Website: slack
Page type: billing-address
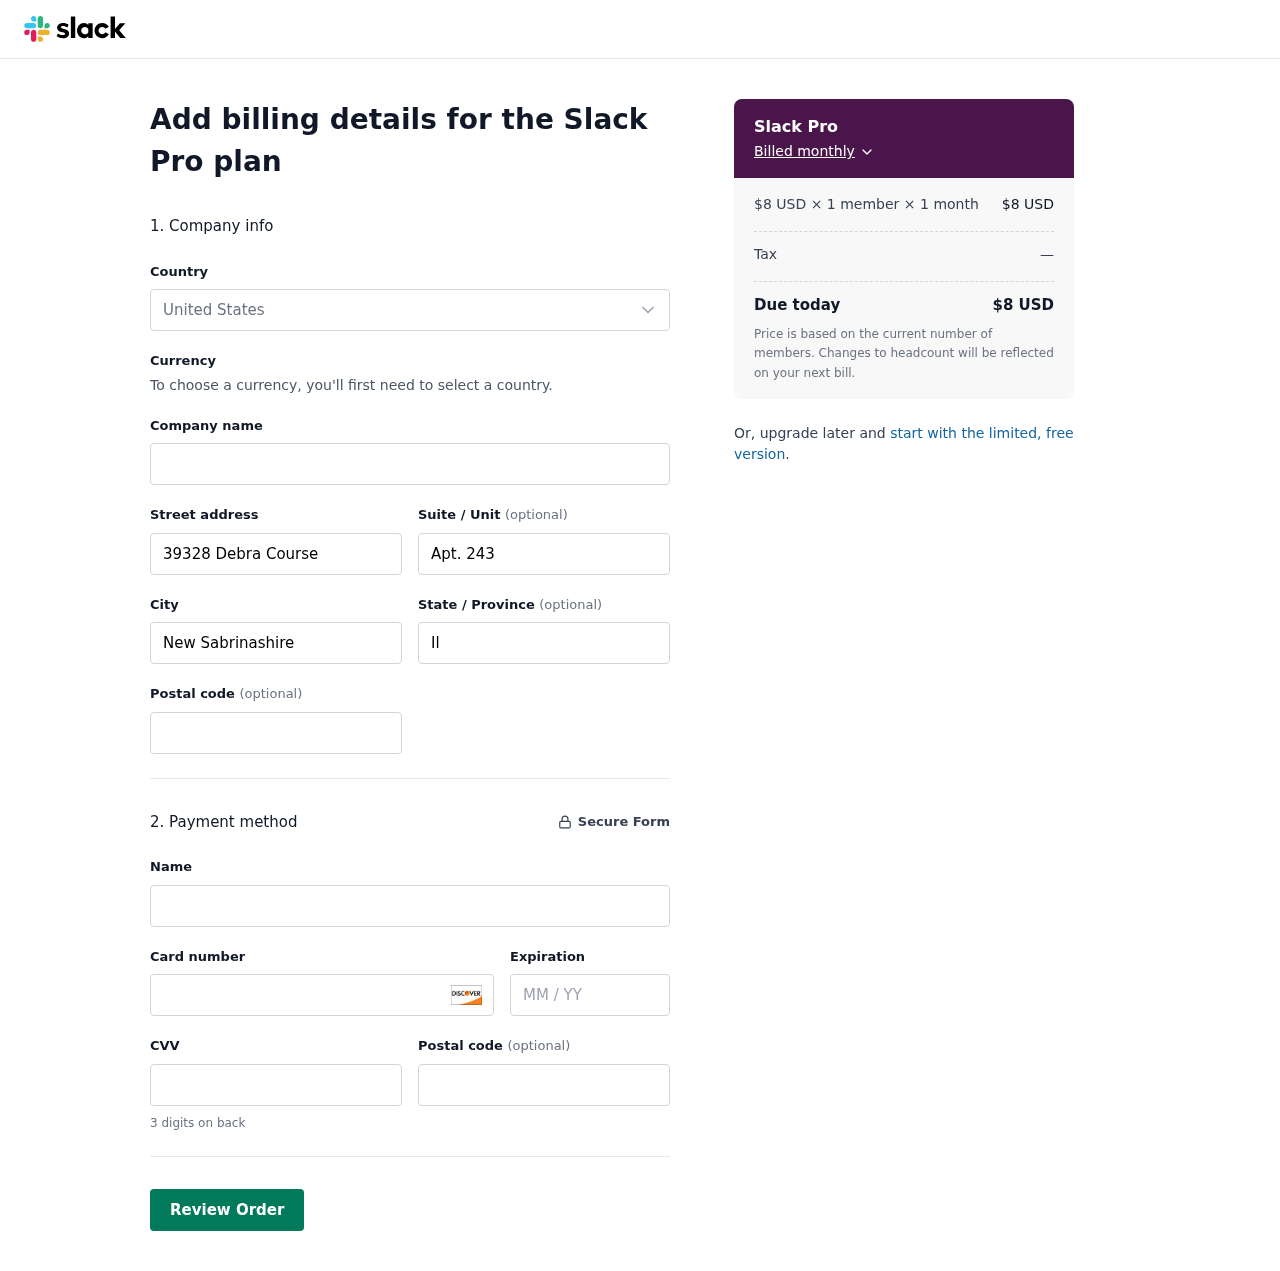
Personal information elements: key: PII_CARD_CVV
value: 176
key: PII_CARD_EXPIRY
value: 08/30
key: PII_CARD_NUMBER
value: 6583 2382 4773 2355
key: PII_CITY
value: New Sabrinashire
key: PII_COUNTRY
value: United States
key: PII_FULLNAME
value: Steven Barton
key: PII_POSTCODE
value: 43845
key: PII_POSTCODE2
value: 39666
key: PII_STATE
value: Illinois
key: PII_STREET
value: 39328 Debra Course
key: PII_STREET2
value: Apt. 243
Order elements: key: ORDER_PLAN_PRICE
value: $8 USD
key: ORDER_NUM_MEMBERS
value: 1 member
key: ORDER_NUM_MONTHS
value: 1 month
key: ORDER_SUBTOTAL
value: $8 USD
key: ORDER_TAX
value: —
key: ORDER_TOTAL
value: $8 USD